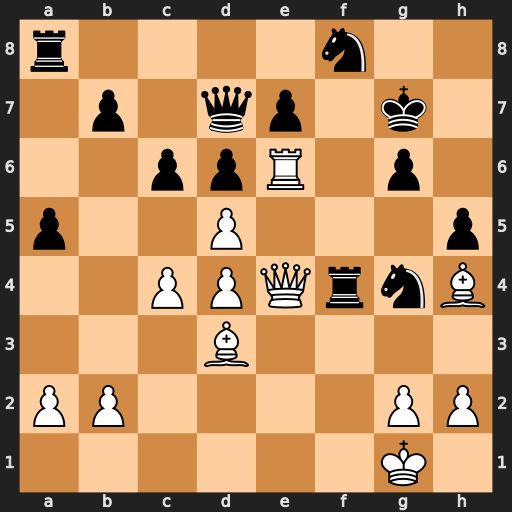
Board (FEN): r4n2/1p1qp1k1/2ppR1p1/p2P3p/2PPQrnB/3B4/PP4PP/6K1
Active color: w
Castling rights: -
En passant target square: -
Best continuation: Rxe7+ Qxe7 Qxe7+